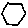
Label: hexagon